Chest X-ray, AP view. Patient: 32 years old, sex M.
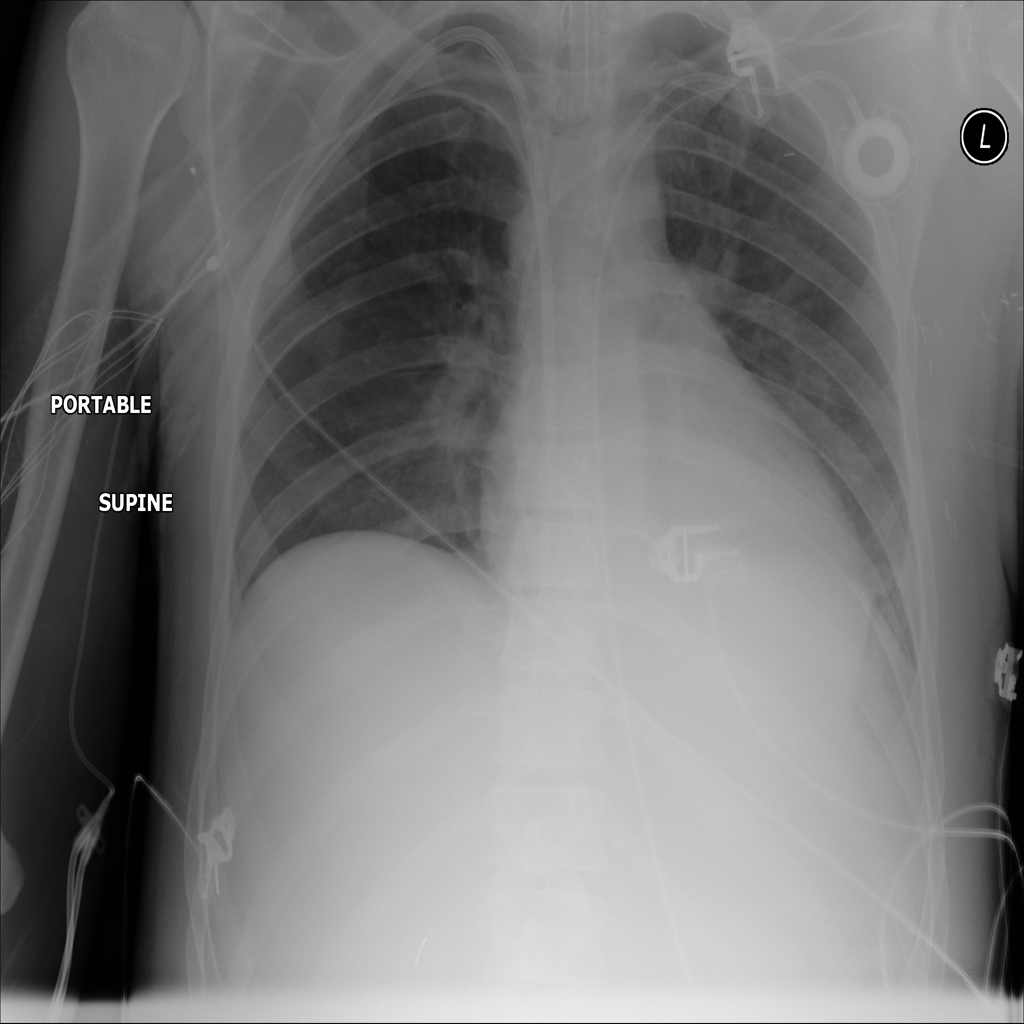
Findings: Atelectasis